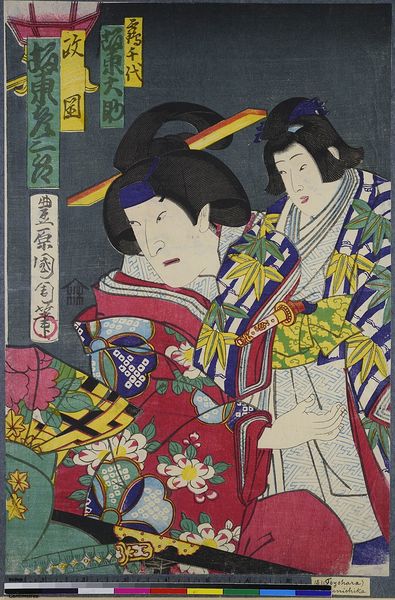
Titel: Die Schauspieler des Stücks Date zensei kuruwa kagami
Künstler: Toyohara Kunichika
Standort: Hamburg
Institution: Museum für Kunst und Gewerbe Hamburg
Schlagwörter: frauen, gelb, grün, blumen, bunt, frau, grau, haar, schwarz, zeichen, blüten, rot, fächer, theater, holzschnitt, japan, asien, druckgraphik, druckgrafik, asiatisch, chinesisch, zeit, schauspieler, farbholzschnitt, schauspielerin, haat, kabuki, schwarz rot, reproduktionen, druckerzeugnisse, theateraufführung, meiji, ukiyo